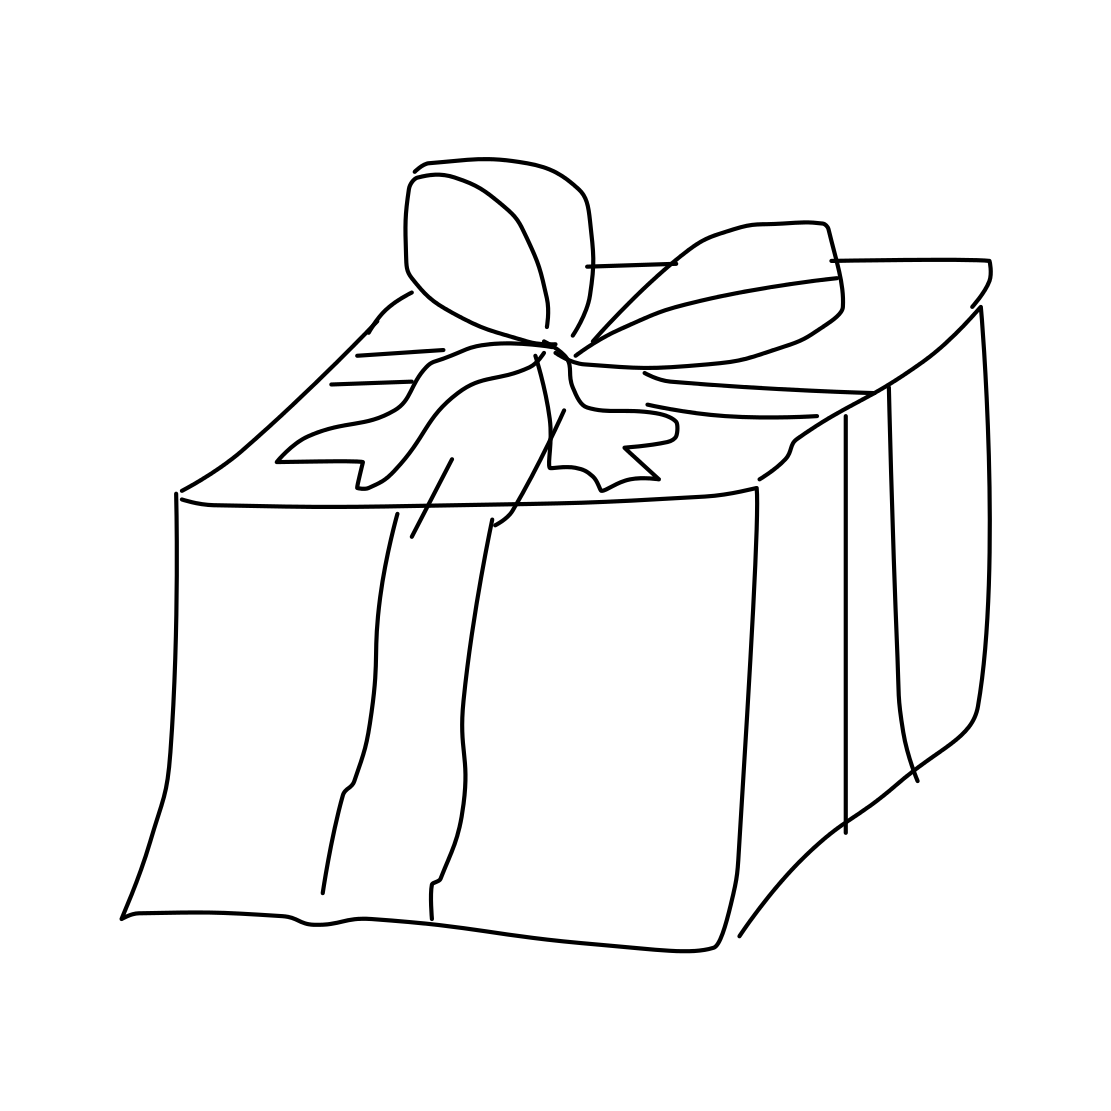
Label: present